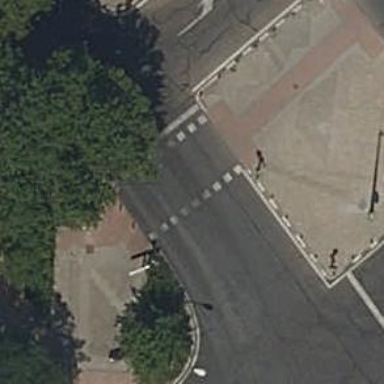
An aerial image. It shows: Road with traffic signals at the crossing.